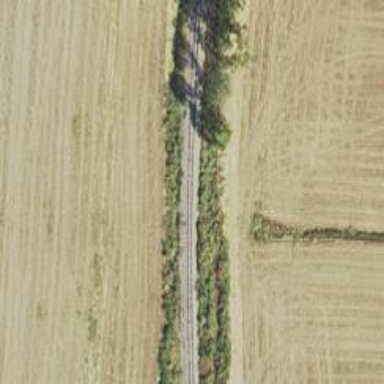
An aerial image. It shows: Railway track.